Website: bh-photo
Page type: address-validator
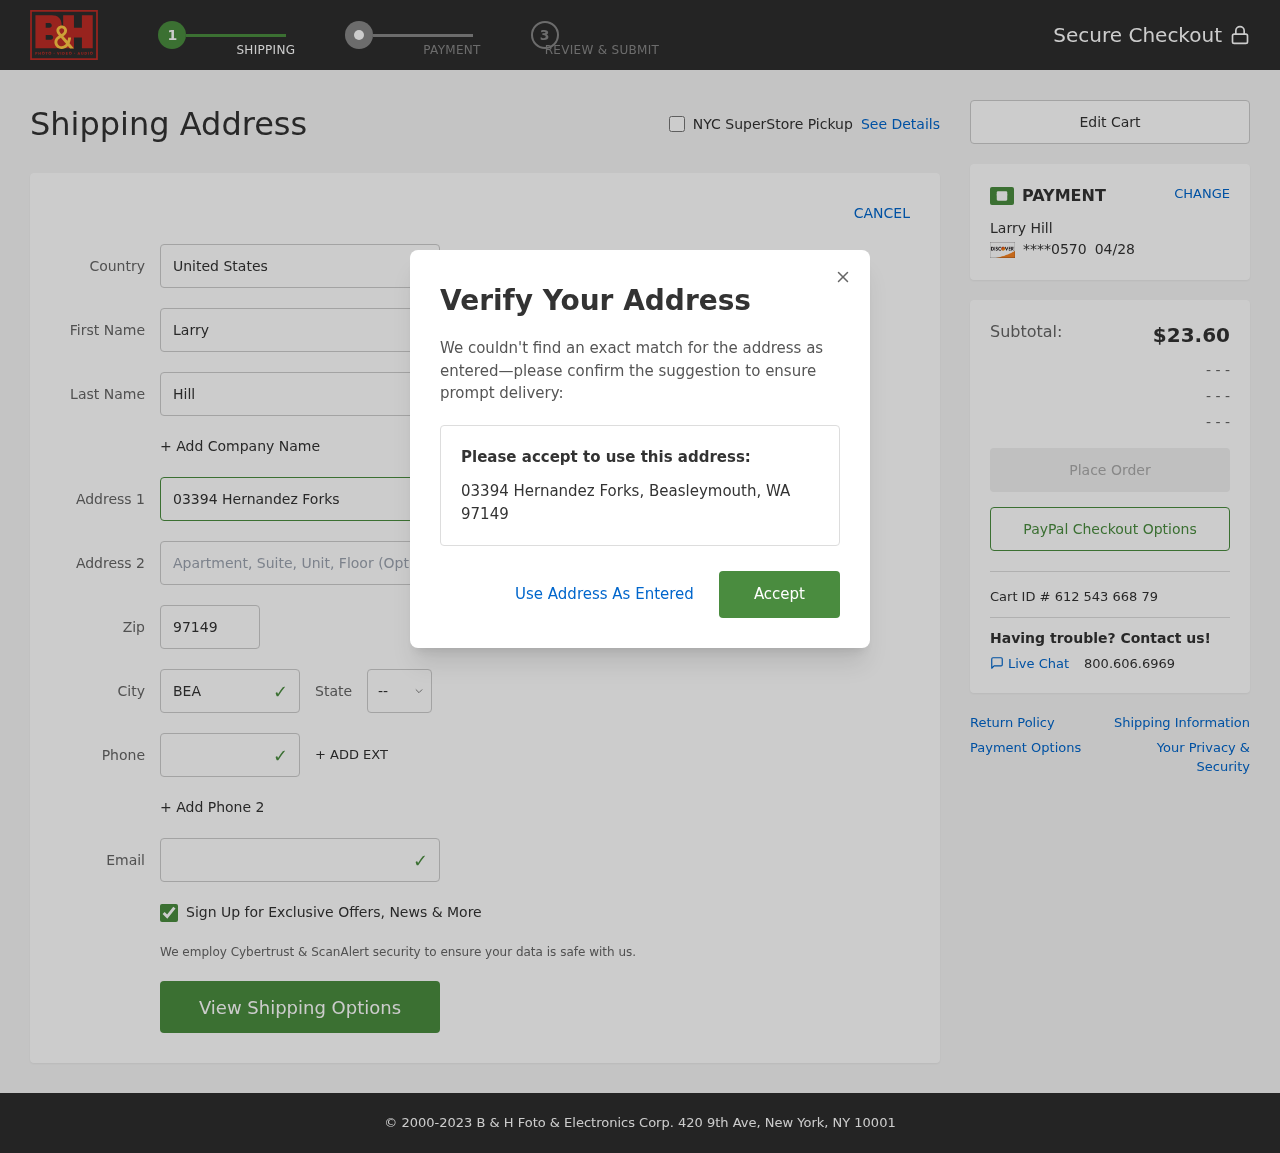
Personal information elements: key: PII_CARD_EXPIRY
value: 04/28
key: PII_CARD_LAST4
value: ****0570
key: PII_CITY
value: Beasleymouth
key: PII_COUNTRY
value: United States
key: PII_EMAIL
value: larry_hill@hotmail.com
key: PII_FIRSTNAME
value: Larry
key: PII_FULLNAME
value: Larry Hill
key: PII_LASTNAME
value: Hill
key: PII_PHONE
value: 4847958773
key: PII_POSTCODE
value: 97149
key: PII_STATE_ABBR
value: WA
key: PII_STREET
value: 03394 Hernandez Forks
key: PII_CITY_STATE_ZIP
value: Beasleymouth, WA 97149
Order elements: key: ORDER_SUBTOTAL
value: $23.60
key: ORDER_ID
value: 612 543 668 79